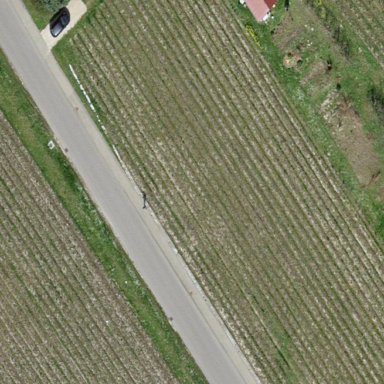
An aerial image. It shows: Vineyard growing grapes.